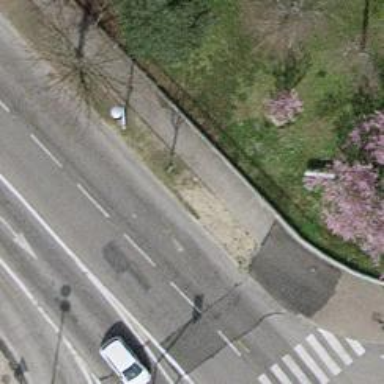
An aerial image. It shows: Uncontrolled zebra crossing on the road.